Question: Hello I hope everyone is doing well, I ran into some issues and I need to know how to display a half from two different flag icons each. Any help will be appreciated, see the image attached.

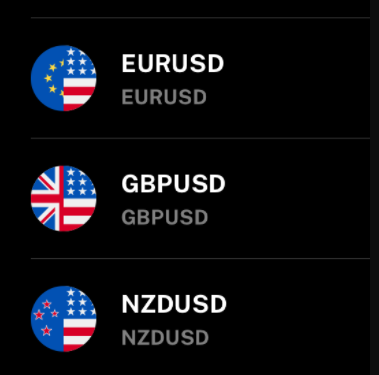
Answer: IMHO the best way to do that is to make the circles in some editor and then put it on your code in an '<Image />' tag and give it the styles, because you will have 2 img by circle, and if you have 5 circles it will be 10 imgs for example.
But, if you want to try with 2 imgs you'll have to wrap 2 '<Image />' tags in '<View>' and give styles to the last one. In <URL> example in codepen you can take a look and replicate the code for RN